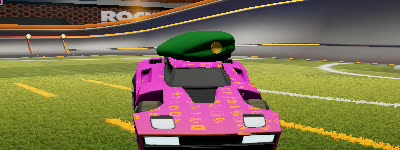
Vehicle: breakout